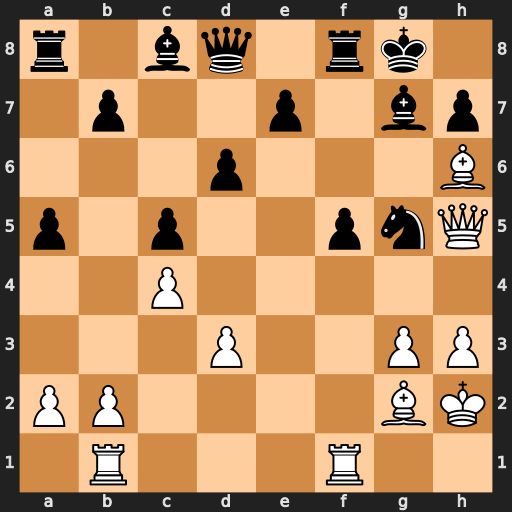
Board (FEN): r1bq1rk1/1p2p1bp/3p3B/p1p2pnQ/2P5/3P2PP/PP4BK/1R3R2
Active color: w
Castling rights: -
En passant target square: -
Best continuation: Qxg5 Rf7 Bd5 Kh8 Bxf7